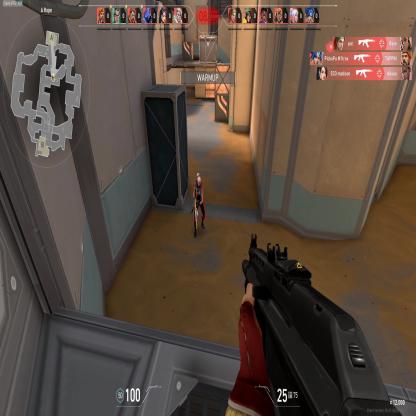
Label: enemy